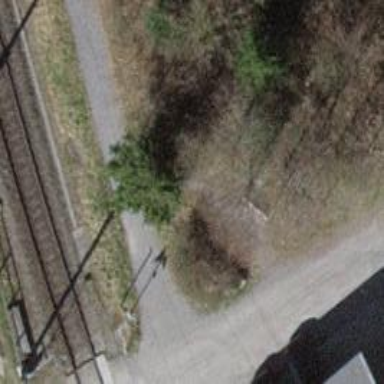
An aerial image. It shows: Brown bench in the vicinity.